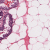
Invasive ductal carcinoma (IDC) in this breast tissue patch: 0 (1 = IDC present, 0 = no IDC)